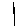
Label: line